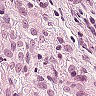
Metastatic tissue present: yes